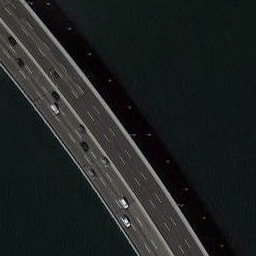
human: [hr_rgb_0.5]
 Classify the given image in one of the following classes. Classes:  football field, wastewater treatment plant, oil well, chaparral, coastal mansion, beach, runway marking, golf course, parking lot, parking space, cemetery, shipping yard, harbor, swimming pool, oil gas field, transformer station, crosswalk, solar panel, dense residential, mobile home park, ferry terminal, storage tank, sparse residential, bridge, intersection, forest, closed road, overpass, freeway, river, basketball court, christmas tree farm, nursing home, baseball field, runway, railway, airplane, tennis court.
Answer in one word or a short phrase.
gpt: bridge